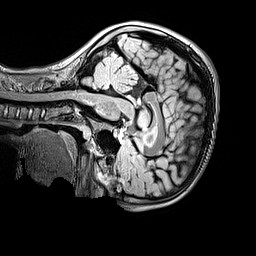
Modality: FLAIR
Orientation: sagittal
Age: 9
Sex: male
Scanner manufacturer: siemens
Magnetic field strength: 3 T
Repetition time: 5 s
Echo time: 0.388 s